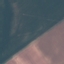
Land use / land cover: AnnualCrop